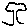
Label: tree